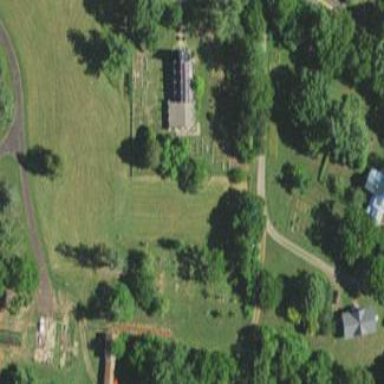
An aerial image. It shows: Cemetery or graveyard.